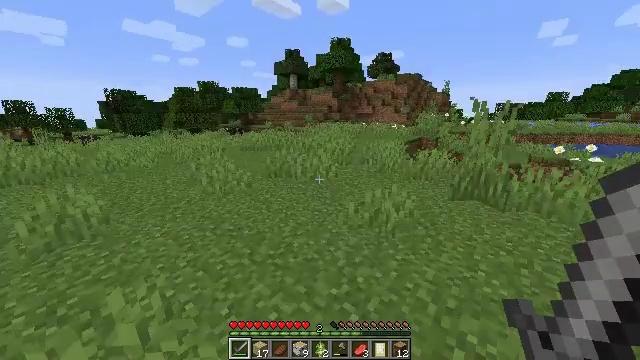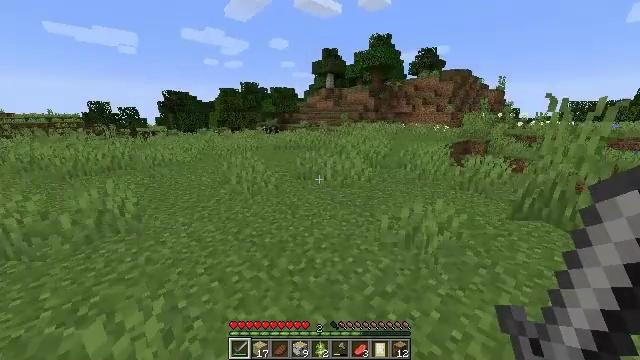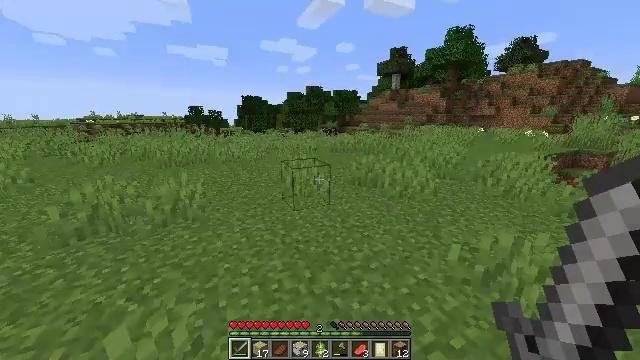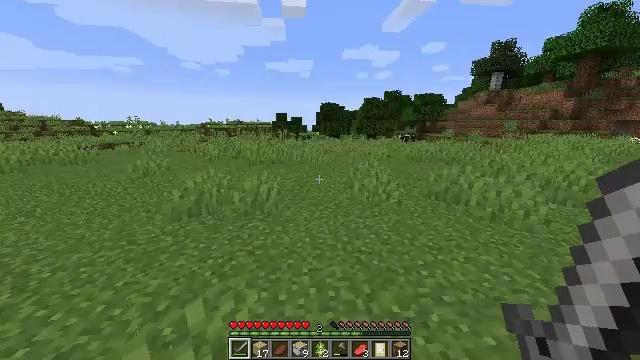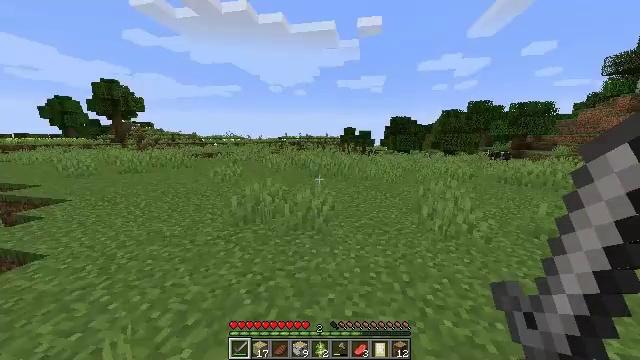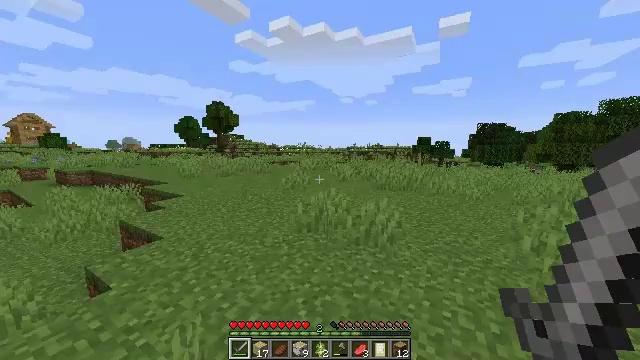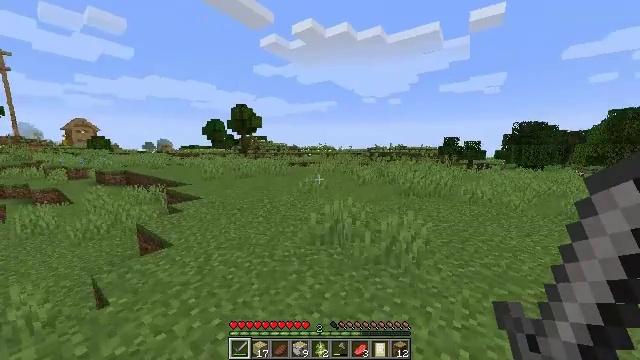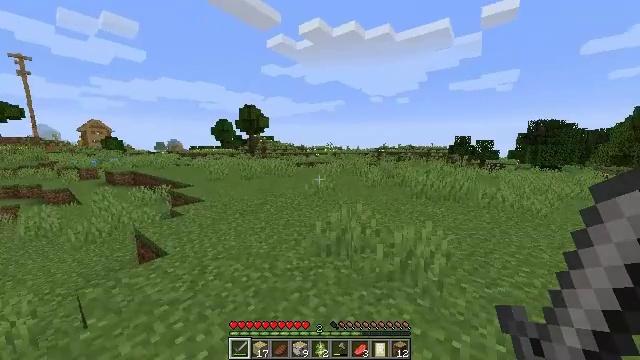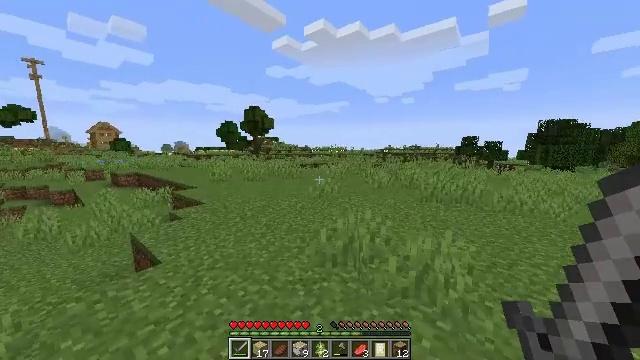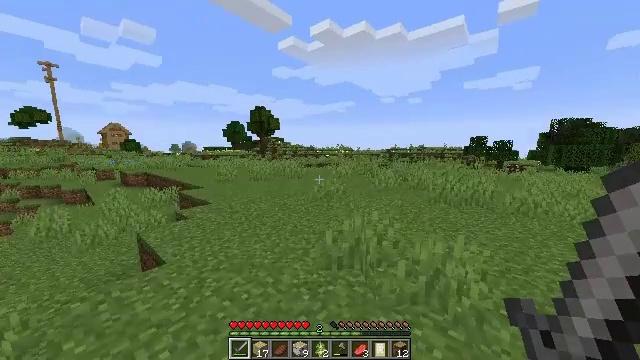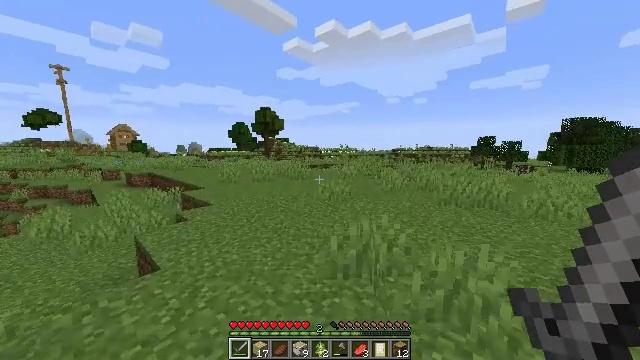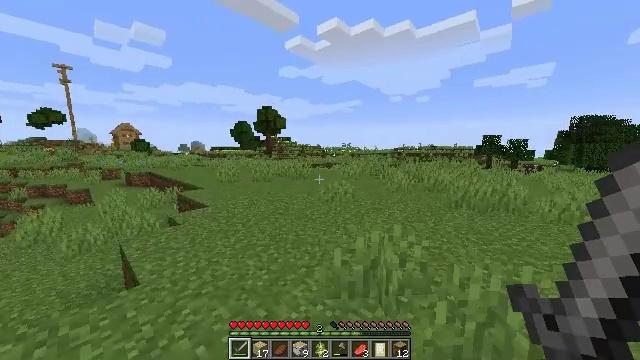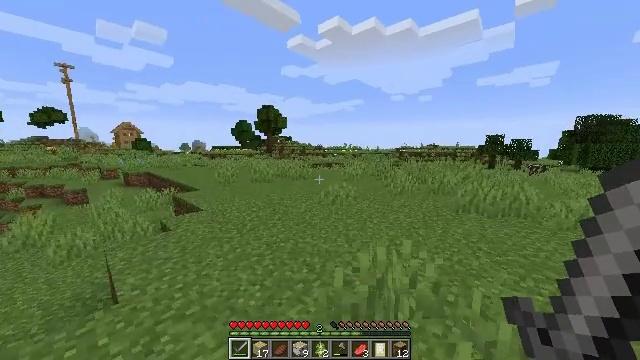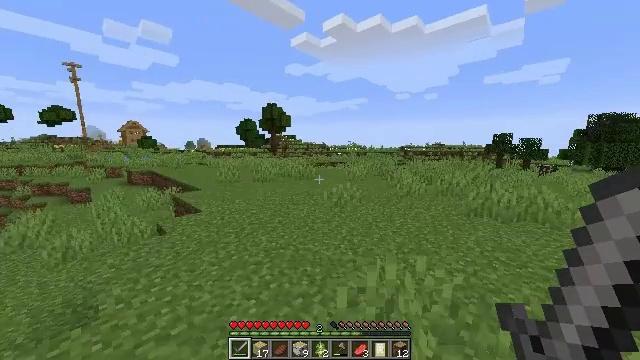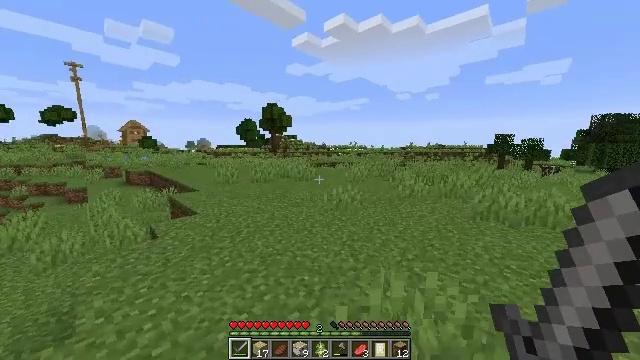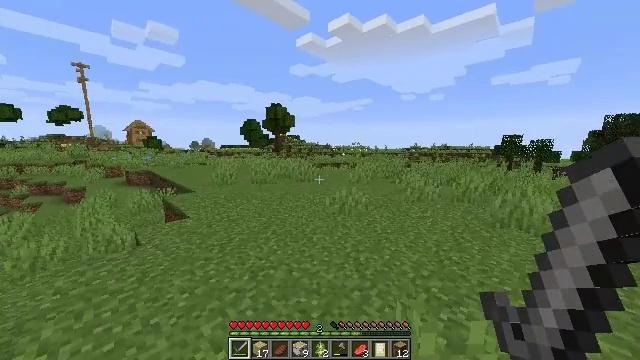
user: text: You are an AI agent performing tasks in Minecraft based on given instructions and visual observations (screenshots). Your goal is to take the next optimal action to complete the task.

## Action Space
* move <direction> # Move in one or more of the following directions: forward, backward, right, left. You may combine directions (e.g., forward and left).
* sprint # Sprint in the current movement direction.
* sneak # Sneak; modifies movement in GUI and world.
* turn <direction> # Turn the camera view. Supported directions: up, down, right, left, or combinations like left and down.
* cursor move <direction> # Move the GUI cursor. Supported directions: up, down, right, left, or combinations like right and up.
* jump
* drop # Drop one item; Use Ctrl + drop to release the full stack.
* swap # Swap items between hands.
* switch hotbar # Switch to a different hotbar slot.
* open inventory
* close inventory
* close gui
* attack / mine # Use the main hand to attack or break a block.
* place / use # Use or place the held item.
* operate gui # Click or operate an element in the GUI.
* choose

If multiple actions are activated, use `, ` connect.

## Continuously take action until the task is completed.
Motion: motion action
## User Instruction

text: Break the white bed to relocate it.
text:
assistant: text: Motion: move forward, sprint, turn left
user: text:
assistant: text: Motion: move forward, sprint, turn left
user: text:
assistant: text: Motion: move forward, sprint, turn left and up
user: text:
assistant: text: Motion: move forward, sprint, turn left and up
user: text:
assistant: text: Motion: move forward, sprint, turn left and up
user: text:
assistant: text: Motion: move forward, sprint, turn left
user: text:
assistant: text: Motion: move forward, sprint, turn left
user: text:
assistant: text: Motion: move forward, sprint, turn left
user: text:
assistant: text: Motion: move forward, sprint, turn left
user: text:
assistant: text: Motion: move forward, sprint, turn left
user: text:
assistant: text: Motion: move forward, sprint
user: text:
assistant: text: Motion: move forward, sprint
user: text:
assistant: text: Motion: move forward, sprint, turn left
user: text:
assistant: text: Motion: move forward, sprint
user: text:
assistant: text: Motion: move forward, sprint
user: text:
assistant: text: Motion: move forward, sprint
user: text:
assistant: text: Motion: move forward, sprint
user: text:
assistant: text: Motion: move forward, sprint
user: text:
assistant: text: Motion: move forward, sprint
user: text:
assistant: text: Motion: move forward, sprint
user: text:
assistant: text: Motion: move forward, sprint, turn left
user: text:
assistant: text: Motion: move forward, sprint, turn left
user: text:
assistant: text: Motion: move forward, sprint
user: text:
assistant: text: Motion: move forward, sprint
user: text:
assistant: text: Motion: move forward, sprint
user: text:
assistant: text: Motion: move forward, sprint
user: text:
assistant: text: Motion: move forward, sprint
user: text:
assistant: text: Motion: move forward, sprint
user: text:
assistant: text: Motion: move forward, sprint
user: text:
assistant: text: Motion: move forward, sprint